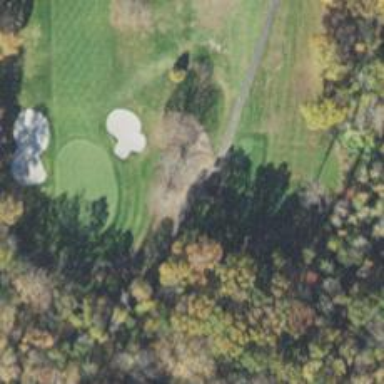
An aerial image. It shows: Path for both roads and golfers.